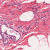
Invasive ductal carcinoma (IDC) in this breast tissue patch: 0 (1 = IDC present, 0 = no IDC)